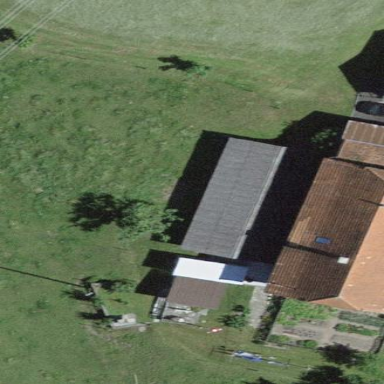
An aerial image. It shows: Farm auxiliary building.